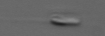
Label: flagellate_morphotype3